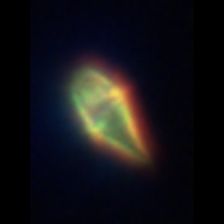
Taxon: Gyrodinium
Group: Dinoflagellates